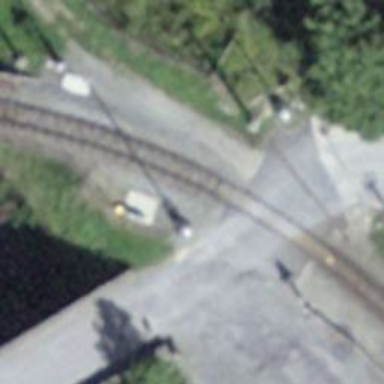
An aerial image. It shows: Narrow-gauge railway track with electrified contact line. The railway has one track.